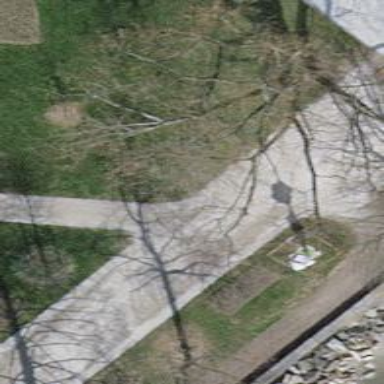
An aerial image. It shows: Compacted path.